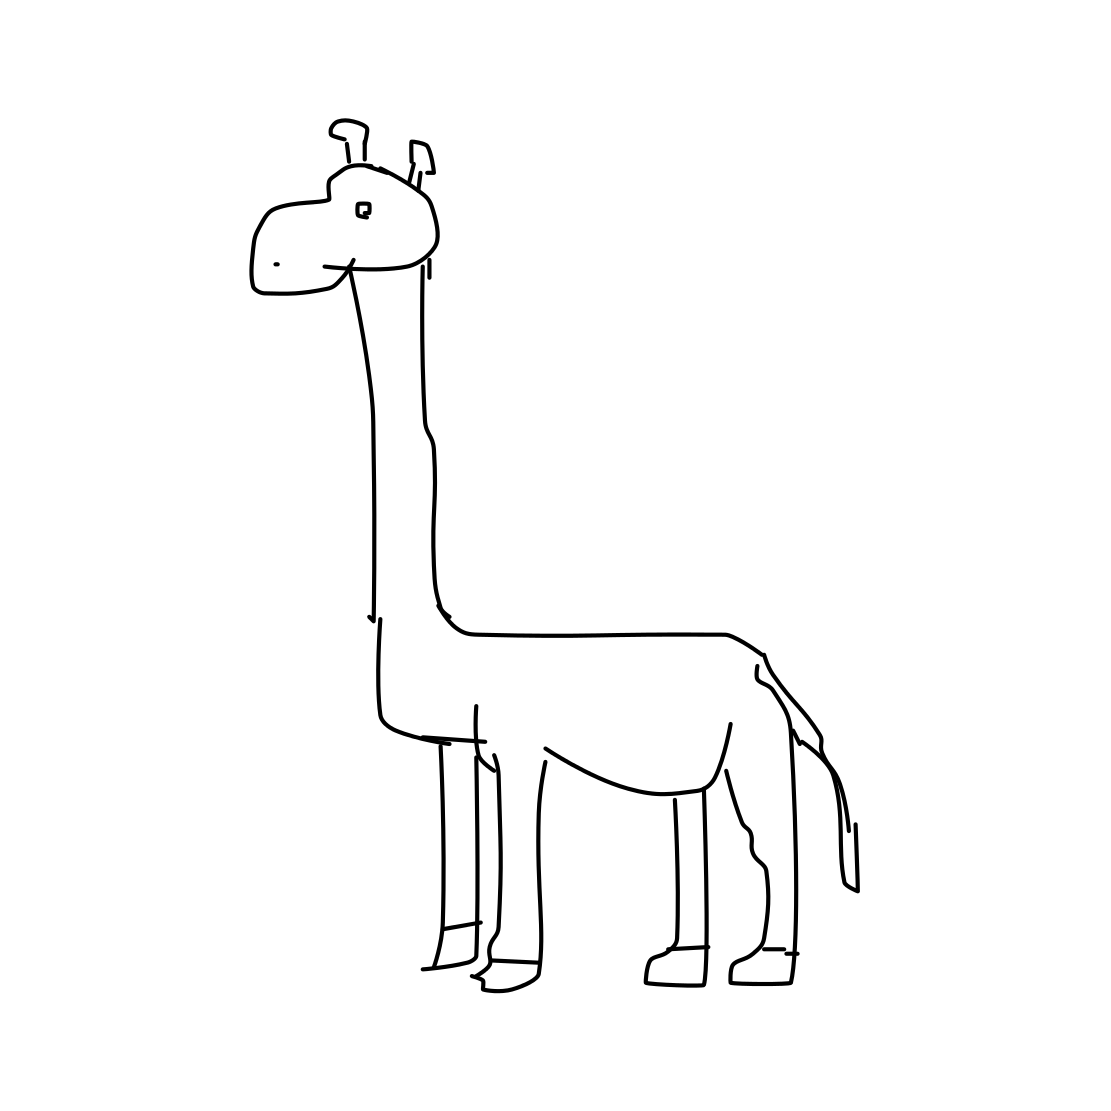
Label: giraffe